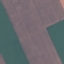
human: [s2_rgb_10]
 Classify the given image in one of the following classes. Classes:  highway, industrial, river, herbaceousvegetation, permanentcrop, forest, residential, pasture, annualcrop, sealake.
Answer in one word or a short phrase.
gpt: AnnualCrop